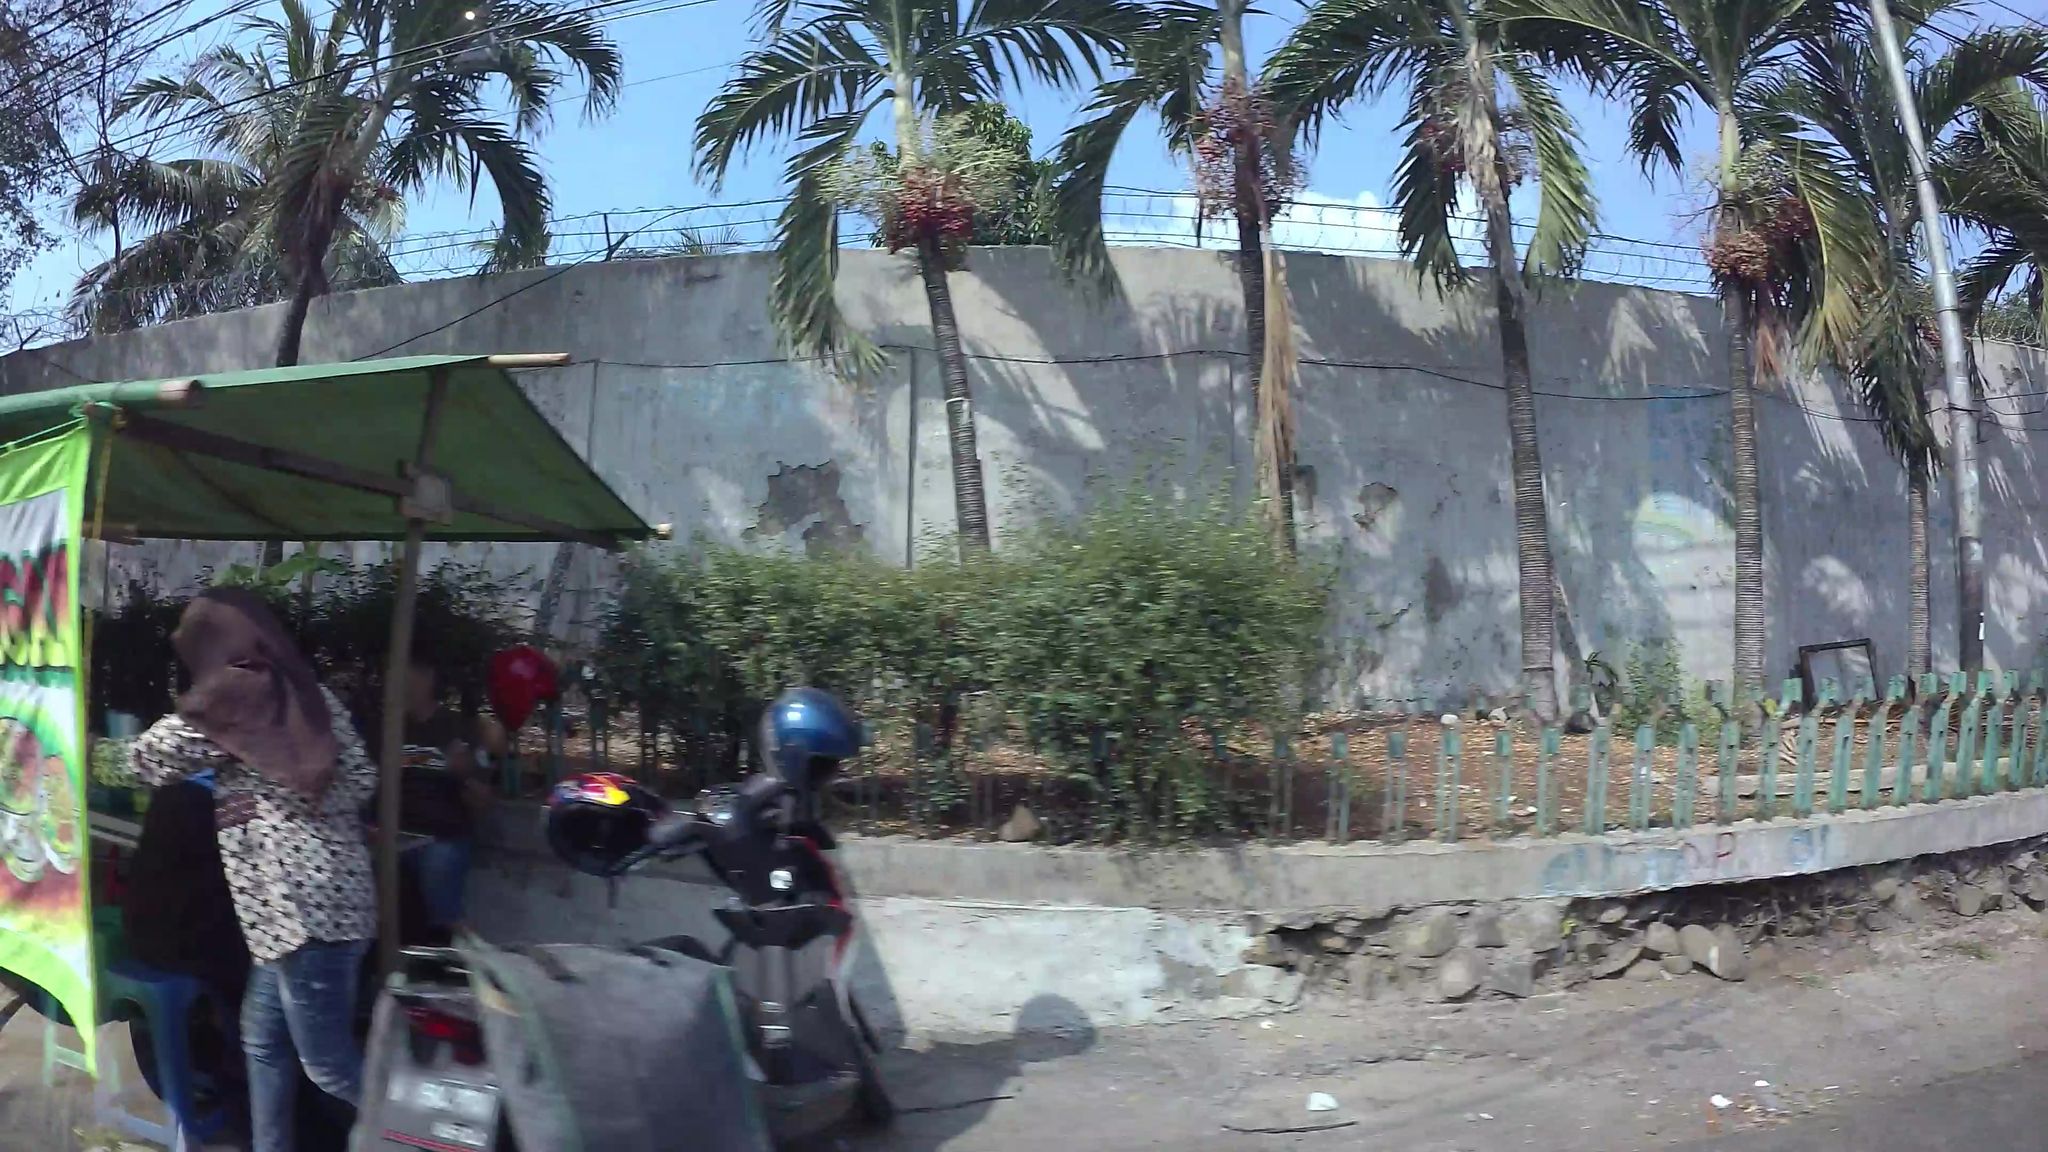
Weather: clear
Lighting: day
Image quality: good
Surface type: walking surface
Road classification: residential
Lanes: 1
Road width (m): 3
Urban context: urban centre
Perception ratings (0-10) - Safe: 4, Lively: 2.19, Beautiful: 1.02, Boring: 1.8, Depressing: 7.72, Wealthy: 5.14